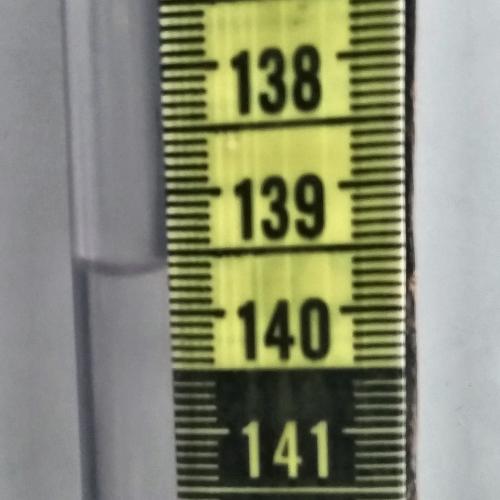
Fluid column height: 139.6 cm